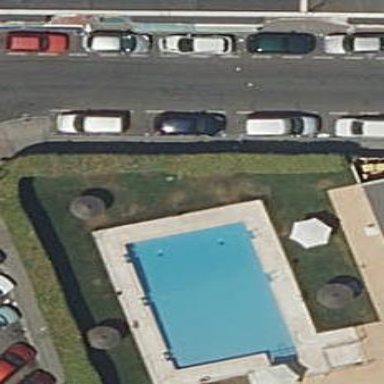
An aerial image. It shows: Swimming pool located in leisure land.